Question: If you click on the on the top right, then drop an image onto the box, Facebook will fail to recognize it as an image and tries to read it as a link. This is not the main point though.
The weird part is that it knows what the fullpath is.

This shouldn't be happening since Chrome is sandboxed, and every path, in theory, <URL>.
Somehow Facebook managed to do that. But the question is, how?
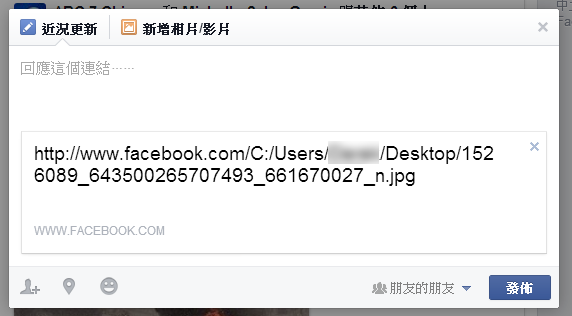
Answer: Windows XP sends the whole path with the content type 'text/uri-list'.
Here's a snippet that reproduces this fact:
'''
<textarea ondrop="console.log(event.dataTransfer.getData('text/uri-list')); event.preventDefault();">
</textarea>
'''